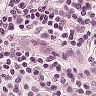
Metastatic tissue present: no